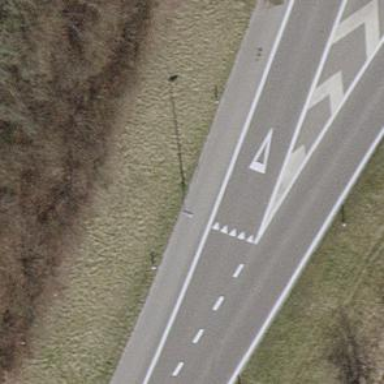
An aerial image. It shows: Road with "give way" sign.